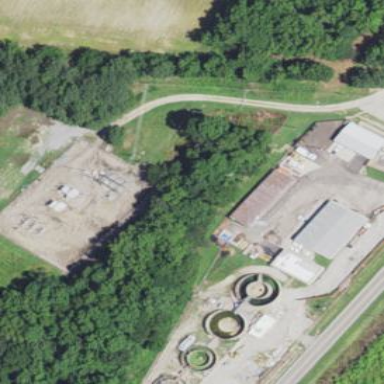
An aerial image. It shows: Distribution substation surrounded by fence.